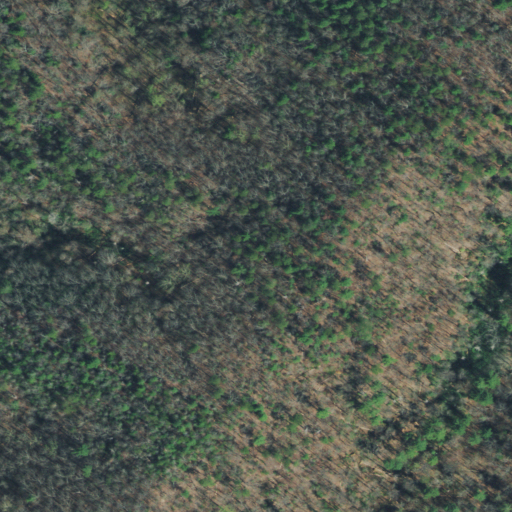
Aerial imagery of ridge(s) in Tennessee named Cane Ridge containing mixed forest, deciduous forest, and evergreen forest